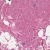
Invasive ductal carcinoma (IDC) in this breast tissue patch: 0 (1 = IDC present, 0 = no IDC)